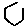
Label: hexagon